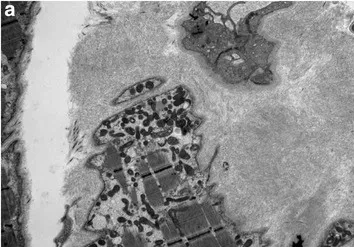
A; Electron micrograph (original magnification x 2,600) of a mass of randomly arranged straight amyloid fibrils around a capillary (at the top of the image), and a skeletal muscle myocyte (at the bottom).
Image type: pathology (h&e)